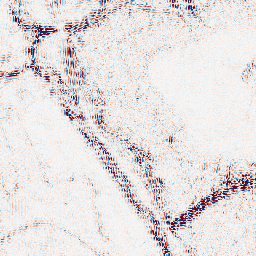
Category: wavelet
Decomposition family: wavelet_reverse_biorthogonal
Decomposition parameters: wavelet: rbio5.5
level: 2
Upsampling method: bicubic_3x
Upsampling parameters: scale: 3
Upsampling scale: 3